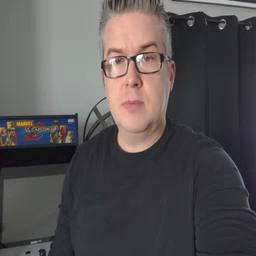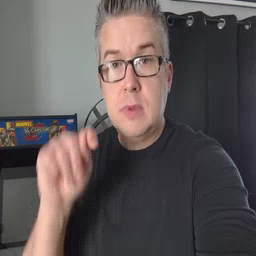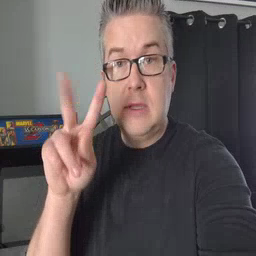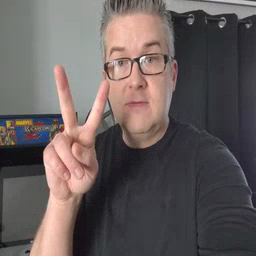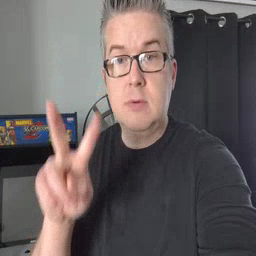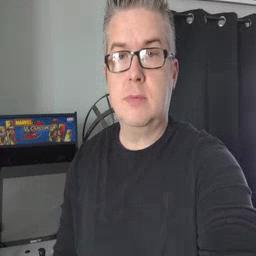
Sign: TV